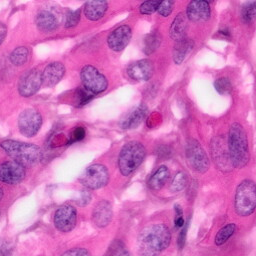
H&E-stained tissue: Pancreatic